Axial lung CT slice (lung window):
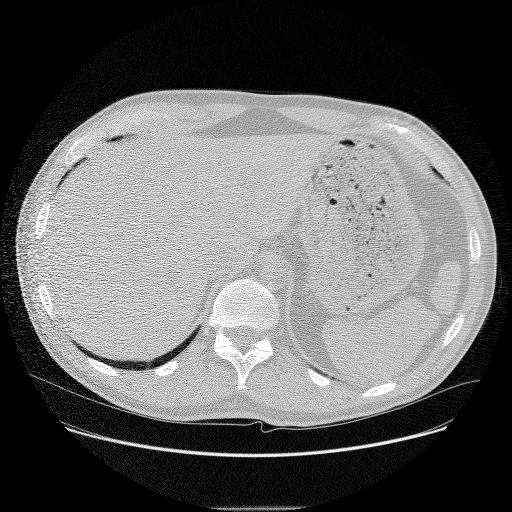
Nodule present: no